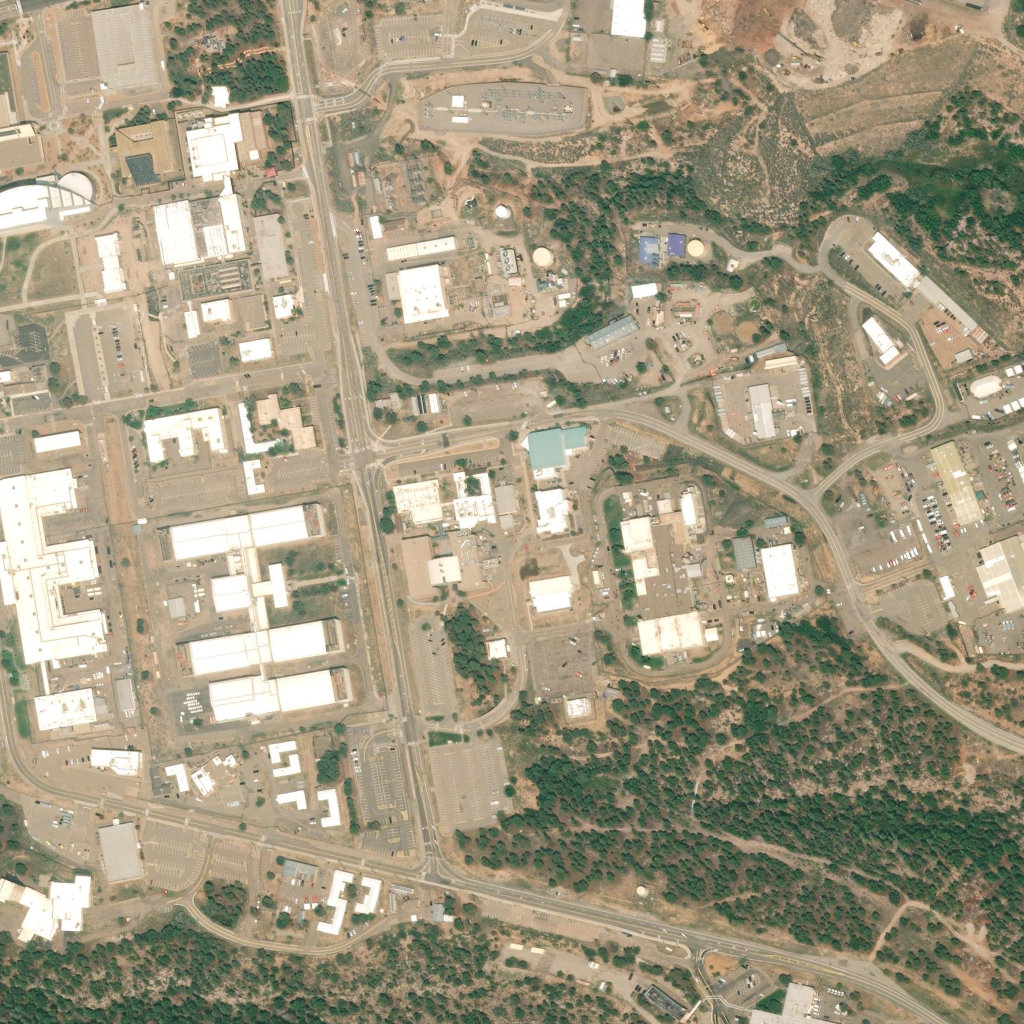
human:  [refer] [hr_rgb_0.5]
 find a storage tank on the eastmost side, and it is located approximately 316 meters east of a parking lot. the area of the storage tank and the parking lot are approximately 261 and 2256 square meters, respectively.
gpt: <box>[[66, 23, 69, 25, 0]]</box>

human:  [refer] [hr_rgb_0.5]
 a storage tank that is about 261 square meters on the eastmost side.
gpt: <box>[[66, 22, 69, 25, 0]]</box>

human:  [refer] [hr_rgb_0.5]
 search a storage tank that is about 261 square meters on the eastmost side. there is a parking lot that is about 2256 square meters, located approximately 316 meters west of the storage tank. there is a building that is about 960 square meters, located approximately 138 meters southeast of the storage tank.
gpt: <box>[[66, 23, 69, 25, 0]]</box>